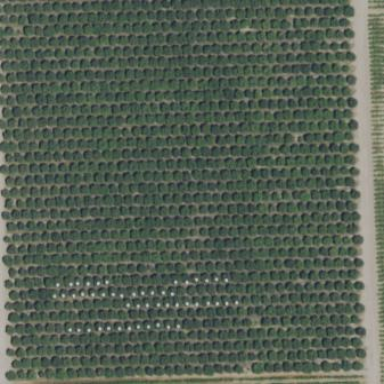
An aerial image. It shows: Orchard filled with persimmon trees.